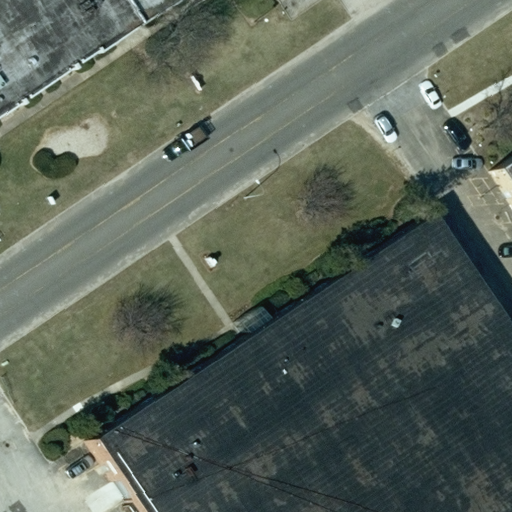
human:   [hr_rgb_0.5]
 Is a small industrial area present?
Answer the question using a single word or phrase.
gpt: no

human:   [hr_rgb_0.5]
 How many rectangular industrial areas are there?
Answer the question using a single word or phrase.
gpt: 1

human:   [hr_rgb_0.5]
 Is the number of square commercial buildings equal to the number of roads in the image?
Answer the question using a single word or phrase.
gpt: no

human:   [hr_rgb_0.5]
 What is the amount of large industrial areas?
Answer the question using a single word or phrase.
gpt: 1

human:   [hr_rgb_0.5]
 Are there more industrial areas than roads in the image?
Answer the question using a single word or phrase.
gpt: no

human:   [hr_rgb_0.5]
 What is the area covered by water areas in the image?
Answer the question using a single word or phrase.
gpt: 0m2

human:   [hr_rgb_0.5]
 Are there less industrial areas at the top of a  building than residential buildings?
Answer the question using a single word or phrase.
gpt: no

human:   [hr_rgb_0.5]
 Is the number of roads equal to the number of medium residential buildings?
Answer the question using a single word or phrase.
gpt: no

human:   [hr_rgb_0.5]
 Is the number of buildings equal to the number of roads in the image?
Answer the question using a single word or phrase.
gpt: no

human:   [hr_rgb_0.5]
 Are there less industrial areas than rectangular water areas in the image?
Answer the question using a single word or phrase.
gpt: no

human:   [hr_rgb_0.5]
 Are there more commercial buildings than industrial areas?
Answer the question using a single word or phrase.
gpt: yes

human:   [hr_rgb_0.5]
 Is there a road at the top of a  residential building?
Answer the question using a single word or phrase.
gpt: no

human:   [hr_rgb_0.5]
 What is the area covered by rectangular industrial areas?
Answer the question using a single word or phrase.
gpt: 10623m2

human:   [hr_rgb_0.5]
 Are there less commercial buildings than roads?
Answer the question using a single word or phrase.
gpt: no

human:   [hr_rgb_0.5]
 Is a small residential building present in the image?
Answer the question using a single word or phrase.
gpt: no

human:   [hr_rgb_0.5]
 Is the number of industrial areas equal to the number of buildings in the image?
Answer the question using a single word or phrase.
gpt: no

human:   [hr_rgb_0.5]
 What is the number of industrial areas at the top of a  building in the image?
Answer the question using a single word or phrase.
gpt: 1

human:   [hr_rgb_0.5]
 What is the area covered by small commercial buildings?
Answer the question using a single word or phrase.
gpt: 41m2

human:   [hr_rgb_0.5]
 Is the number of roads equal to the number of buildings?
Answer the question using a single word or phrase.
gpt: no

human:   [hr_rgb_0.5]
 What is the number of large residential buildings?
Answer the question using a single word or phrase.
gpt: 0

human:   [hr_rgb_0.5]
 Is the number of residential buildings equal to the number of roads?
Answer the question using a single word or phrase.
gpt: no

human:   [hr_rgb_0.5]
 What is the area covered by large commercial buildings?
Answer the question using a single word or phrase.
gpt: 3377m2

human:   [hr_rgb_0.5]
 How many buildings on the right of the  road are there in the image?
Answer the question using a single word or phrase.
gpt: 1

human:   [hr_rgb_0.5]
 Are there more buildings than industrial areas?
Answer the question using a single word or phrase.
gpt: yes

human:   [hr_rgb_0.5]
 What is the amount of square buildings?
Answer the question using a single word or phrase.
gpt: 0

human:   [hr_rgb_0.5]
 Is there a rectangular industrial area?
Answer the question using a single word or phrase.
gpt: yes

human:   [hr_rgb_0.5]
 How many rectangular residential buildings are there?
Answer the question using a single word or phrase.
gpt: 0

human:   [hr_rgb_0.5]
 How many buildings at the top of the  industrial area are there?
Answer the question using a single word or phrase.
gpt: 0

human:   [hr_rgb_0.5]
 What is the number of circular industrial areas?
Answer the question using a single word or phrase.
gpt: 0

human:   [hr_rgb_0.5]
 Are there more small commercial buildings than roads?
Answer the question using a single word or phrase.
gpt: no

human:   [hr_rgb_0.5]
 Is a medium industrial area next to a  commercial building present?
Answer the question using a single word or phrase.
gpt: no

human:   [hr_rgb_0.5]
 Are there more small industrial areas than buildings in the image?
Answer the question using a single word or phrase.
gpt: no

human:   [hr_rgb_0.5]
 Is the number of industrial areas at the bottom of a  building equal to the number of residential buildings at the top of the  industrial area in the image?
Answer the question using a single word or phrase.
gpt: yes

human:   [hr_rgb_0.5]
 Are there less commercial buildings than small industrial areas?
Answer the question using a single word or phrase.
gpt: no

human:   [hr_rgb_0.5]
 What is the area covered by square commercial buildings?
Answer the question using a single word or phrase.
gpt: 0m2

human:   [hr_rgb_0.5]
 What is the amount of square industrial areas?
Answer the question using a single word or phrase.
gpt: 0

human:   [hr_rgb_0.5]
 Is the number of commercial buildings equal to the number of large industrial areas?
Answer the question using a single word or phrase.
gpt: no